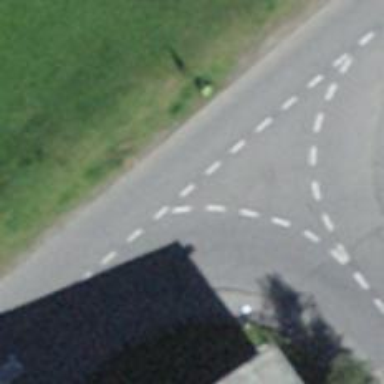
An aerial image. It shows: Smooth asphalt road in residential area.